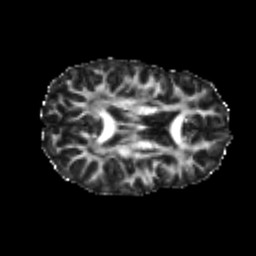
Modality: FA
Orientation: axial
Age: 21
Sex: female
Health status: healthy
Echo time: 0.074 s